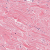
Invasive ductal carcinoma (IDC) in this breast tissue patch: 0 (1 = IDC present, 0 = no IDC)